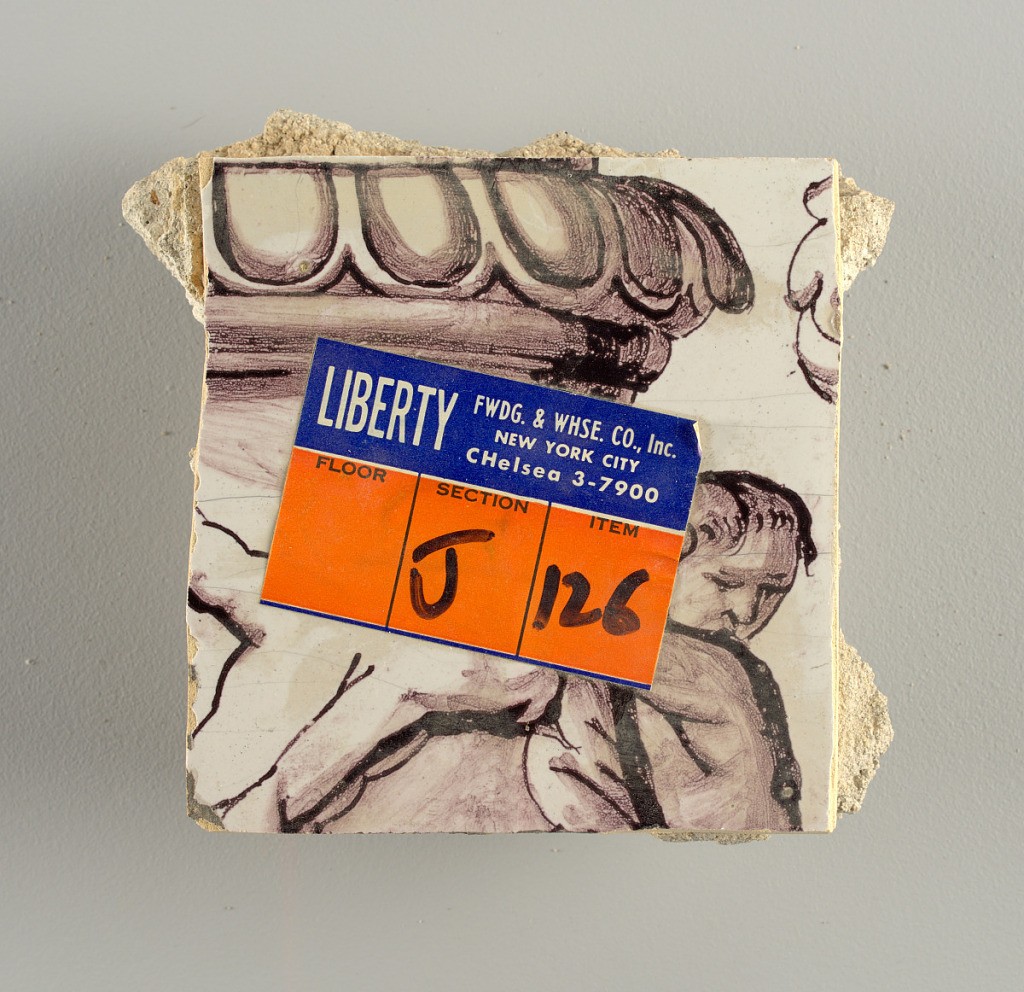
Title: Wall facing
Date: ca. 1725
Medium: tin-glazed earthenware, underglaze
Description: Two vertical rectangles, twenty-three tiles high.  A) Nine tiles wide at top; seven tiles wide at bottom.  B) Ten and one-half tiles wide.

Arabesque design of foliage.  A) with centered figure of Justice under a canopy.  B) with centered urn.